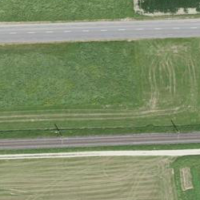
EUNIS habitat code: 52
Species observed at this site:
Fagopyrum esculentum